Question: I am trying to create a new geometry for 'ggplot' as described <URL>, while adapting it to deal with Simple Features objects.
As an example, let's take the same exercise of plotting the convex hull of a set of points. Thus, I wrote a new 'geom_envelope()' function borrowing elements from <URL>.
However, I must be missing something, since I can't get the polygon plotted. I've been trying for a while but I either get errors or nothing plotted.
'''
library(sf); library(ggplot2); library(dplyr)
Npts <- 10
pts <- matrix(runif(2*Npts), ncol = 2) %>%
st_multipoint() %>%
st_sfc() %>%
st_cast("POINT") %>%
st_sf()
GeomEnvelope <- ggproto(
"GeomEnvelope", GeomSf,
required_aes = "geometry",
default_aes = aes(
shape = NULL,
colour = "grey20",
fill = "white",
size = NULL,
linetype = 1,
alpha = 0.5,
stroke = 0.5
),
draw_key = draw_key_polygon,
draw_group = function(data, panel_params, coord) {
n <- nrow(data)
if (n <= 2) return(grid::nullGrob())
gp <- gpar(
colour = data$colour,
size = data$size,
linetype = data$linetype,
fill = alpha(data$fill, data$alpha),
group = data$group,
stringsAsFactors = FALSE
)
geometry <- sf::st_convex_hull(st_combine(sf::st_as_sf(data)))
sf::st_as_grob(geometry, pch = data$shape, gp = gp)
}
)
geom_envelope <- function(
mapping = aes(),
data = NULL,
position = "identity",
na.rm = FALSE,
show.legend = NA,
inherit.aes = TRUE,
...) {
if (!is.null(data) && ggplot2:::is_sf(data)) {
geometry_col <- attr(data, "sf_column")
}
else {
geometry_col <- "geometry"
}
if (is.null(mapping$geometry)) {
mapping$geometry <- as.name(geometry_col)
}
c(
layer(
geom = GeomEnvelope,
data = data,
mapping = mapping,
stat = "identity",
position = position,
show.legend = if (is.character(show.legend))
TRUE
else
show.legend,
inherit.aes = inherit.aes,
params = list(
na.rm = na.rm,
legend = if (is.character(show.legend))
show.legend
else
"polygon",
...
)
),
coord_sf(default = TRUE)
)
}
ggplot(pts) + geom_sf() + geom_envelope() + theme_bw()
'''

<URL>
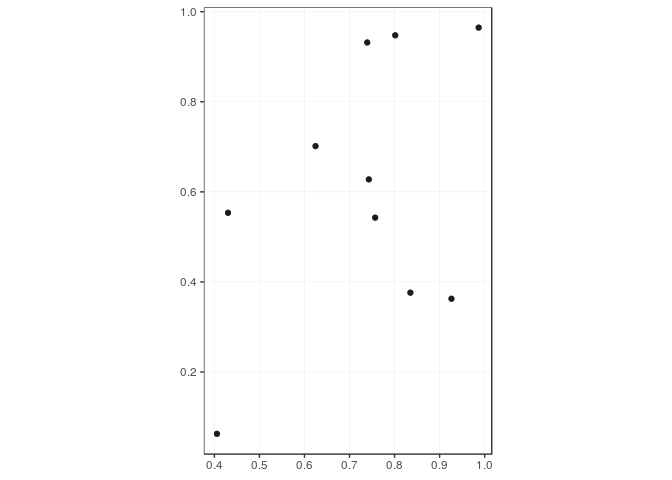
Answer: If this is your actual use case (rather than a simplified example of it), then I'd say the essential part of what you are looking for is a custom , not a custom . Data computations / manipulations should happen within the former.
(For reference, I usually look at the code in <URL>
Data with random seed for reproducibility:
'''
set.seed(123)
pts <- matrix(runif(2*Npts), ncol = 2) %>%
st_multipoint() %>%
st_sfc() %>%
st_cast("POINT") %>%
st_sf()
'''
# Basic demonstration
The following 'StatEnvelope' would take the dataset passed to the relevant geom layer, and convert the collection of geometry values within each group (if no grouping aesthetic is specified, the entire dataset will be treated as one group) into a convex hull:
'''
StatEnvelope <- ggproto(
"StatEnvelope", Stat,
required_aes = "geometry",
compute_group = function(data, scales) {
if(nrow(data) <= 2) return (NULL)
data %>%
group_by_at(vars(-geometry)) %>%
summarise(geometry = sf::st_convex_hull(sf::st_combine(geometry))) %>%
ungroup()
}
)
ggplot(pts) +
geom_sf() +
geom_sf(stat = StatEnvelope,
alpha = 0.5, color = "grey20", fill = "white", size = 0.5) +
theme_bw()
'''
<URL>
# Upgrade
The above approach, using the existing 'geom_sf', does a perfectly passable job at creating the envelope. If we want to specify some default aesthetic parameters, rather than repeat within every instance of 'geom_sf', we don't need to define a new Geom. A function that modifies the existing 'geom_sf' would do fine.
'''
geom_envelope <- function(...){
suppressWarnings(geom_sf(stat = StatEnvelope,
..., # any aesthetic argument specified in the function
# will take precedence over the default arguments
# below, with suppressWarning to mute warnings on
# any duplicated aesthetics
alpha = 0.5, color = "grey20", fill = "white", size = 0.5))
}
# outputs same plot as before
ggplot(pts) +
geom_sf() +
geom_envelope() +
theme_bw()
# with different aesthetic specifications for demonstration
ggplot(pts) +
geom_sf() +
geom_envelope(alpha = 0.1, colour = "brown", fill = "yellow", size = 3) +
theme_bw()
'''
<URL>
---
# Explanation for what's going on for the code posted in the question
When I mess around with customised ggproto objects, one useful trick I like to use is to insert print statements within every function I modify, e.g. '"setting up parameters"', or '"drawing panel, step 3"', etc. This allows me to have a good idea of what's happening beneath the hood, and track where things went wrong when the function (inevitably) returns an error on the 1st / 2nd / ... / nth try.
In this case, if we insert 'print("draw group")' at the beginning of 'GeomEnvelope''s 'draw_group' function before running 'ggplot(pts) + geom_sf() + geom_envelope() + theme_bw()', we'll observe the absence of any printed message in the console. In other words, 'draw_group', so any data manipulation defined therein has no effect on the output.
There are several 'draw_*' functions in 'Geom*', which can be confusing when we want to make modifications. From the <URL>, we can see the hierarchy is as follows:
1. draw_layer (which includes a do.call(self$draw_panel, args) line)
2. draw_panel (which includes a self$draw_group(group, panel_params, coord, ...) line)
3. draw_group (which is not implemented for Geom).
So 'draw_layer' triggers 'draw_panel', and 'draw_panel' triggers 'draw_group'. (Mirroring this, in 'Stat', 'compute_layer' triggers 'compute_panel' and 'compute_panel' triggers 'compute_group'.)
'GeomSf', which inherits from 'Geom' (code <URL>', and trigger 'draw_group'.
Consequently, when 'GeomEnvelope' inherits 'GeomSf''s 'draw_panel' function, nothing in its 'draw_group' function is going to matter. What's drawn in the plot depends on 'draw_panel', and the 'geom_envelope' layer in the question performs essentially the same task as 'geom_sf', plotting each individual point separately. If you remove / comment out the 'geom_sf' layer, you'll see the same points; just with color = "grey20", alpha = 0.5, etc., as specified in 'GeomSf''s 'default_aes'.
'fill = "white"''geom_sf''GeomPoint''GeomPoint''pch = 19'